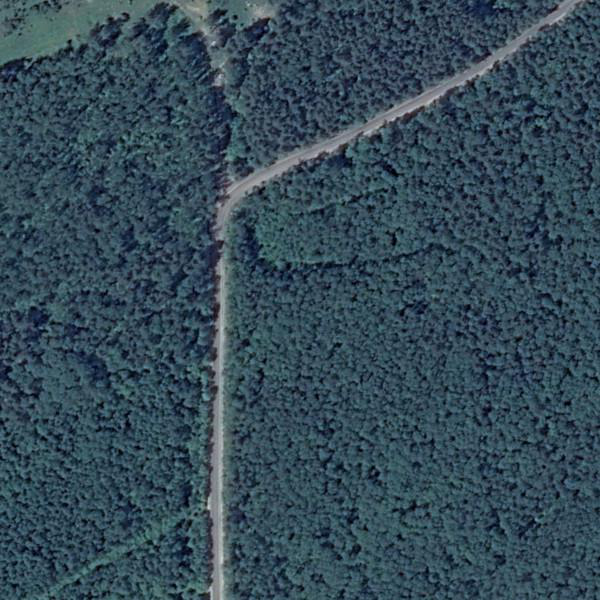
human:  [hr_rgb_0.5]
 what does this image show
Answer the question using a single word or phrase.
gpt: forest